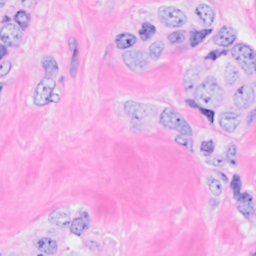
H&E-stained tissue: Breast